Interaction volume radius: 10 \u00c5
Interaction volume height: 10 \u00c5
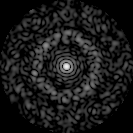
Disorder parameter: 0.8777